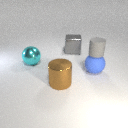
large cyan metal sphere to the left of large blue rubber sphere